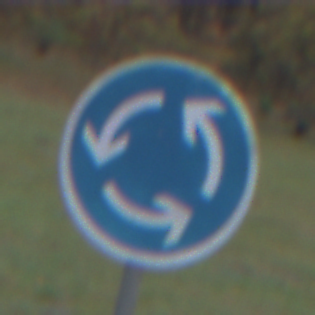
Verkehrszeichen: Kreisverkehr
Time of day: SunriseSunset
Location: Outdoor (Nature)
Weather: PartlyCloudy
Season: Autumn
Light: Natural